Question: I'd like to toggle a Div box (.myslide) for each record when I click on the "Ver postulantes" (DISPLAY APPLICANTS)button. if I click the first row button and the slide is displayed I want it hidden when clicking the second or third record button.
'''
while($row = mysql_fetch_array($listaofertasres)){
echo "<p></p>";
echo "<div class='jumbotron listado'>";
echo "<p class='list1'> Comuna : ". $row['comuna_nombre']. "</p>";
echo "<p class='list1'> Numero de vacantes : ". $row['vacantes_oferta']. "</p>";
echo "<p class='list1'> Edad minima :" .$row['edad_minima_postulante_oferta']. "</p>";
echo "<p class='list1'> Edad maxima :" .$row['edad_maxima_postulante_oferta']. "</p>";
echo "<p class='list1'> Fecha termino: ". date('d-m-Y', strtotime($row['fecha_termino_oferta'])) ."</p>
";
?>
<!--BUTTON APPLY -->
<a href="index.php?action=ver_postulantes&id=<?php echo $row['id_oferta'];?>" data-toggle="modal" class="btn btn-default postulantes" role="button">Ver Postulantes(DISPLAY APPLICANTS) (<?php echo $row['cuenta']; ?>)</a>
//I'd like to display it outside the jumbotron as well
<div class='myslide'> </div>
<?php
$cont++;
echo "</div>";
}
'''
I tried this with no success
'''
$(document).ready(function(){
$(".myslide").hide();
$(".postulantes").on('click', function(){
$(this).next().toggle('slow');
});
});
'''

I want it under the jumbotron and only 1 slide per button clicked
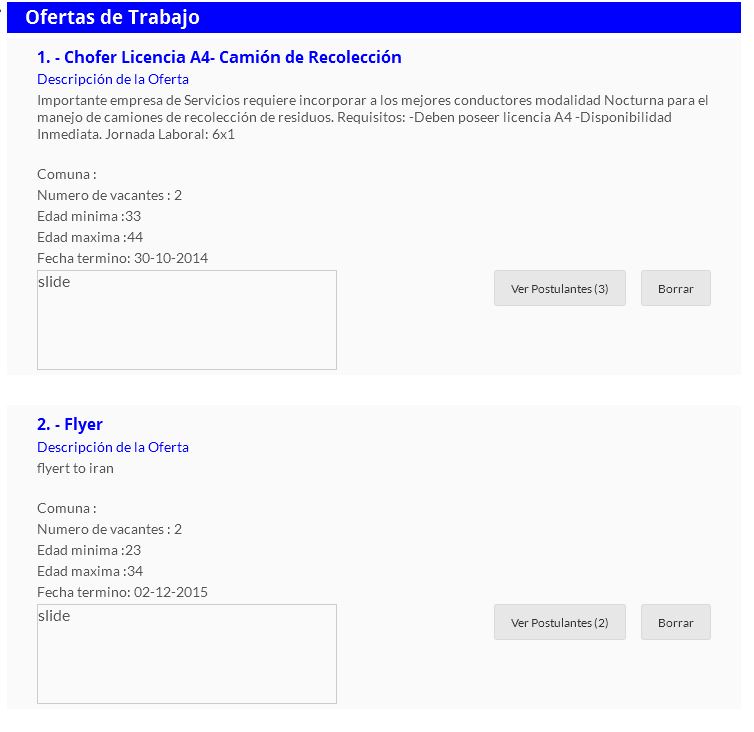
Answer: this one makes sure you have only one slide opened at the time. It closes all slides on each click and reopens the one desired one.
Markup
'''
<div class="jumbotron">
.. content ..
<a class="postulantes">...</a>
</div>
<div class="myslide">
.. content ...
</div>
'''
Javascript
'''
$(document).ready(function(){
// hide all slides
$('.myslide').hide();
// add listener
$(".postulantes").on('click', function(){
// if the clicked slide is not already visible
if ($(this).parent().next().css('display') == 'none') {
// hide all slides
$('.myslide').hide('fast');
// and show the slide corresponding to the link
$(this).parent().next().slideToggle('slow');
}
});
});
'''
A nicer solution would be to save a reference to the opened slide and only close this on a click.